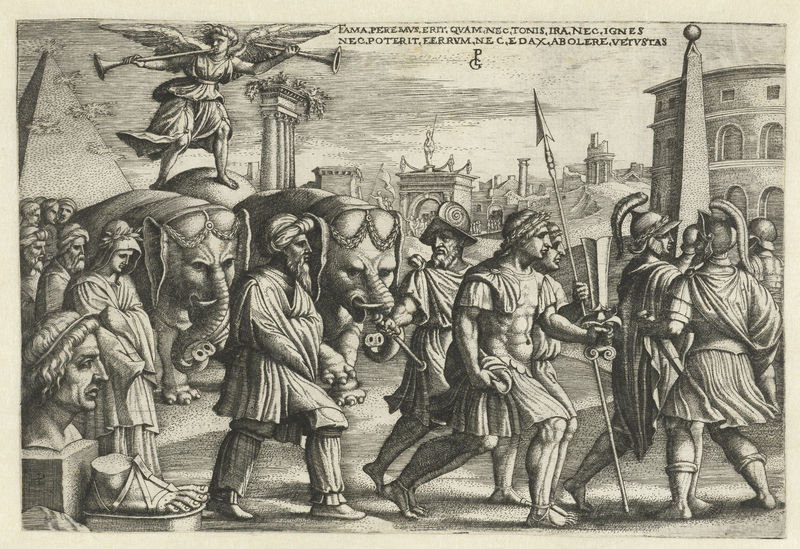
Titel: Triomf van Faam
Künstler: Georg Pencz
Standort: Amsterdam
Institution: Rijksmuseum
Schlagwörter: feder, flügel, fuß, stadt, männer, säule, säulen, zeichnung, gebäude, bart, engel, statue, schrift, zwei, grafik, lanze, soldaten, muskeln, büste, alpen, druck, stich, schwert, text, helm, rom, römer, helme, obelisk, prozession, speer, fanfare, pyramide, posaune, zorn, sieger, ägypten, elefant, elefanten, latein, trompete, füß, hannibal, sülen, haniball, gebude, röer, hanniball, aniball, soldarten, bodbüste, heöm